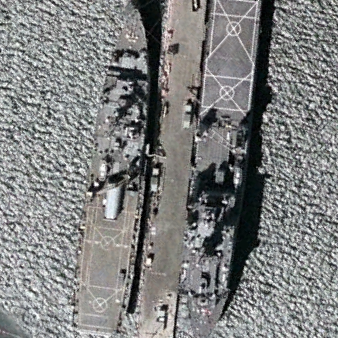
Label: combat